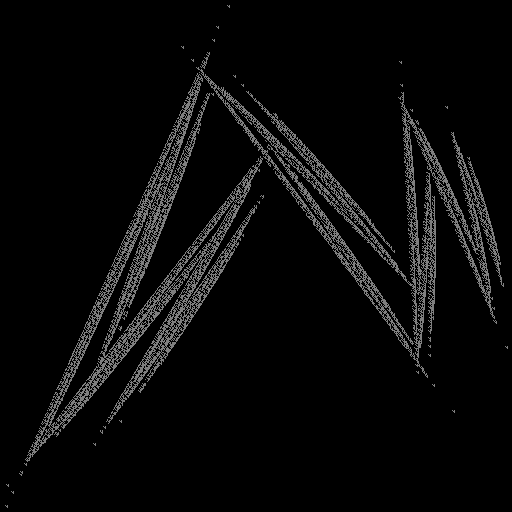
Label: bamboofern